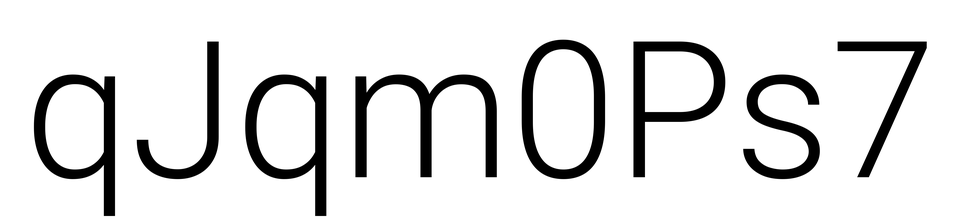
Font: Roboto_Light